Aerial crown-view tile of a tropical tree (Barro Colorado Island, Panama), acquired 20240918:
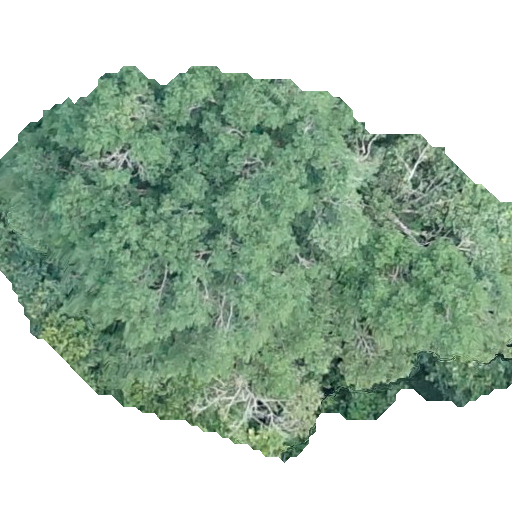
Species: Calophyllum longifolium
GBIF accepted scientific name: Calophyllum longifolium
Crown area: 238.016 m²